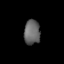
Tissue: lung
Cell type: Endothelial cells
Senescence score: 0.6032
Nuclear area (px): 391
Mean DAPI intensity: 100.248